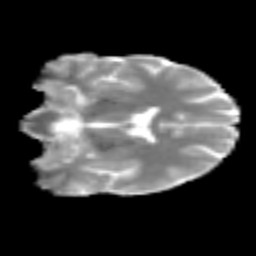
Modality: MD
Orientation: coronal
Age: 20
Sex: female
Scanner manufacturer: siemens
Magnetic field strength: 3 T
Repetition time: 2.3 s
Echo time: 0.085 s